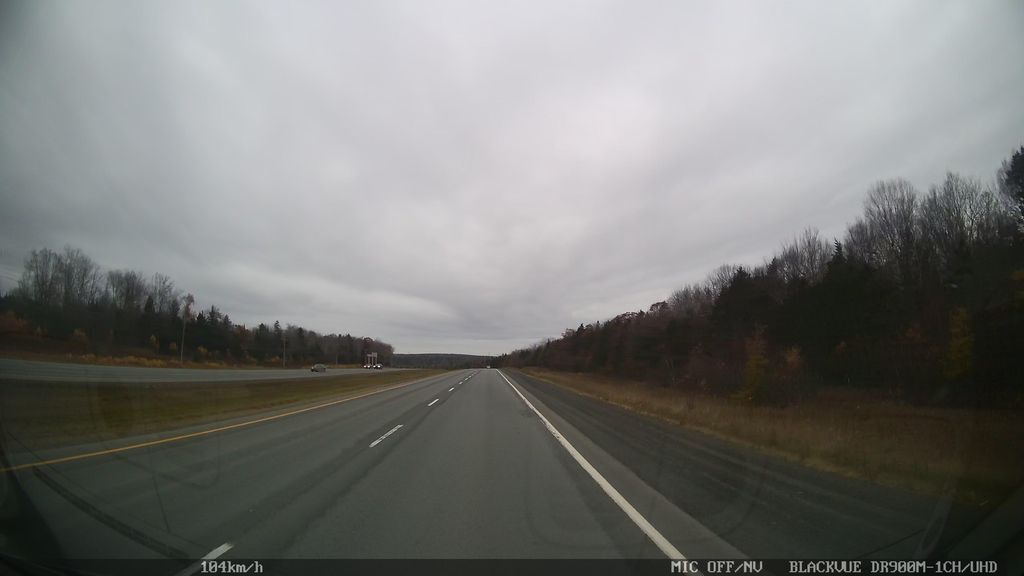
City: halifax